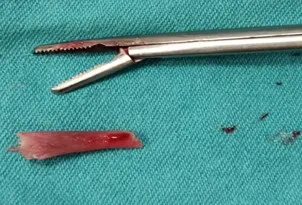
macroscopic view of fetal bone removed from the uterus.
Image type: medical_photograph (other_medical_photograph)